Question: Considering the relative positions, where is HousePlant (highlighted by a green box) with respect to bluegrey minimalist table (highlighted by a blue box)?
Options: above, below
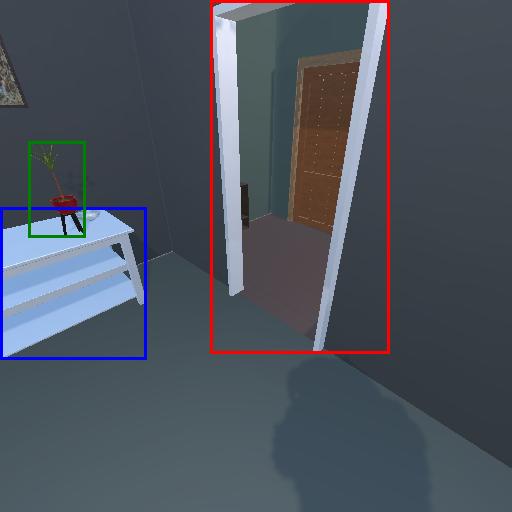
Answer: above